Question: I'm new to app development and this has been confusing me.
I have a project created in react-native that I want to be available for both android and iOS.
I've watched a few tutorials on how to create a firebase database for the backend for react native and some of them select the 'Web' version while building the app.
So am I correct in assuming that I just need to select the 'Web' version and my app would still work for both iOS and android? (I don't need to select the android AND the iOS versions as well)
Thanks for the help!

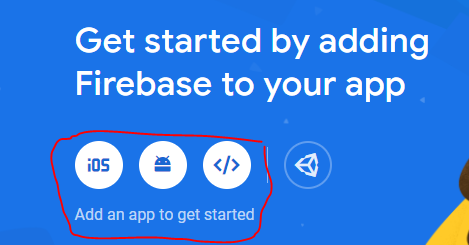
Answer: It depends...
If you use the regular <URL> for Firebase in your React Native app, you don't need to create any application descriptor in your Firebase project. But in that case you'll only have access to the functionality of Firebase that is available in that JavaScript SDK.
The more common approach is to use the <URL> libraries that wrap the native SDKs for iOS and Android. Since these wrap the native SDKs, you will need to create a description for each of those in your Firebase project.